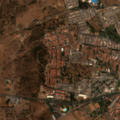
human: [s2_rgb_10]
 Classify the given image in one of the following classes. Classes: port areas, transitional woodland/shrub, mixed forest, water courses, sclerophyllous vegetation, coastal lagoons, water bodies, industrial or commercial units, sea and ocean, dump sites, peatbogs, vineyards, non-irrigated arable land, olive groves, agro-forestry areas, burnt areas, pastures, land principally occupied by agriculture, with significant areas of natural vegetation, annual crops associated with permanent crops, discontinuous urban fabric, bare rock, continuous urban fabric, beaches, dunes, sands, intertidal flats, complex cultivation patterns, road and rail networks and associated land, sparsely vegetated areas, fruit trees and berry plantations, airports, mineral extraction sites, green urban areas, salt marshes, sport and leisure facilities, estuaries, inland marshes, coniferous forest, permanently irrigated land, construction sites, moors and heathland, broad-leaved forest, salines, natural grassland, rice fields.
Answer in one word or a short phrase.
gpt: continuous urban fabric, discontinuous urban fabric, non-irrigated arable land, complex cultivation patterns, land principally occupied by agriculture, with significant areas of natural vegetation, agro-forestry areas, sclerophyllous vegetation, transitional woodland/shrub